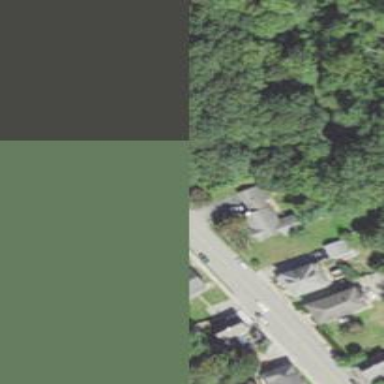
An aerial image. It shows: Residential driveway serving as service road.